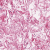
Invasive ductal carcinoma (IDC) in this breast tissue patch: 0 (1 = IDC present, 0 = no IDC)